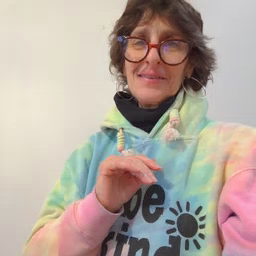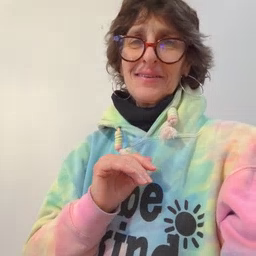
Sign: taste